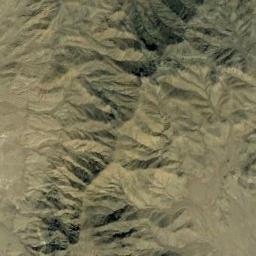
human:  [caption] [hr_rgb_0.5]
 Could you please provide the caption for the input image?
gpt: The mountains are winding and undulating .

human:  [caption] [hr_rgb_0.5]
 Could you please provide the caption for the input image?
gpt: There are many terraces and mountain trails on this mountain .

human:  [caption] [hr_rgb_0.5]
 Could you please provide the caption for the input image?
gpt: The mountain is full of bare land with some green plants .

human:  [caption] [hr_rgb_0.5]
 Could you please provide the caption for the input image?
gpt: The folded mountain consists of a number of ridges and valleys and its rocks are yellow .

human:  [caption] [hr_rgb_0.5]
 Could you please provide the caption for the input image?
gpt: There are some ridges on the yellow mountain .